Aerial crown-view tile of a tropical tree (Barro Colorado Island, Panama), acquired 20241112:
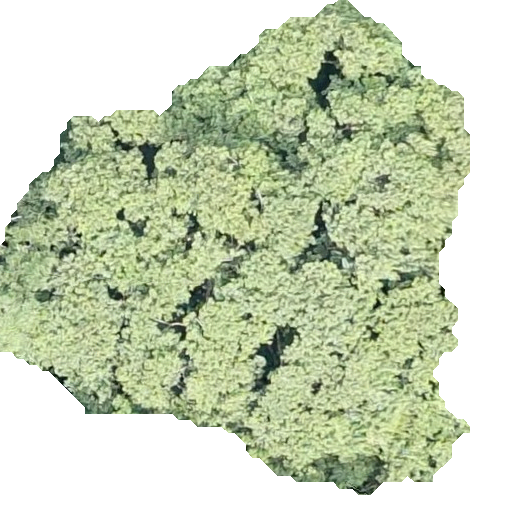
Species: Luehea seemannii
GBIF accepted scientific name: Luehea seemannii
Crown area: 250.381 m²